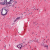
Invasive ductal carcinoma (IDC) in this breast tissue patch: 0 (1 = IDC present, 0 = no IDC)